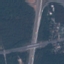
Label: Highway